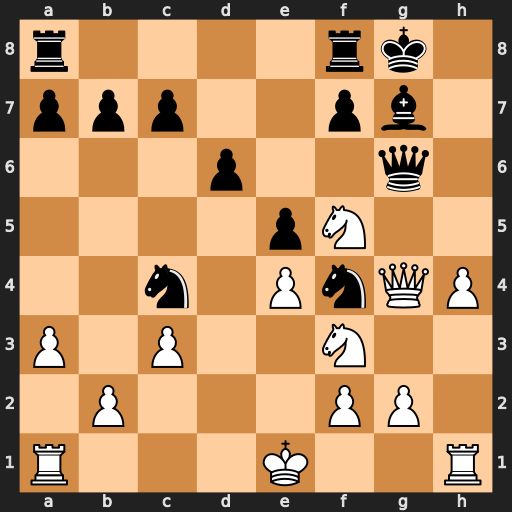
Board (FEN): r4rk1/ppp2pb1/3p2q1/4pN2/2n1PnQP/P1P2N2/1P3PP1/R3K2R
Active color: w
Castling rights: KQ
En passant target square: -
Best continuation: Ne7+ Kh8 Nxg6+